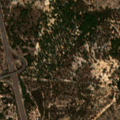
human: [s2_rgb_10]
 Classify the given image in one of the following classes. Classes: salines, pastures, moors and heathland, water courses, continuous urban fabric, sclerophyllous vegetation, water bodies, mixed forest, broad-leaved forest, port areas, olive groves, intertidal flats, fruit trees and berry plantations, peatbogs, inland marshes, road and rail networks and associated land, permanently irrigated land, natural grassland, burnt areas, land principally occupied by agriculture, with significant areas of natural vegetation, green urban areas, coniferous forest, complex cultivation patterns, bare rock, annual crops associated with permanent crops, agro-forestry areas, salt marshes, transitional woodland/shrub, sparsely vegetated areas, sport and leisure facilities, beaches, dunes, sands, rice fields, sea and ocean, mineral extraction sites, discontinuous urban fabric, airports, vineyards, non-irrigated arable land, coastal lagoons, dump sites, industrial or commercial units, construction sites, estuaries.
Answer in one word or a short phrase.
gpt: coniferous forest, mixed forest, transitional woodland/shrub